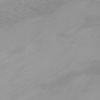
Label: not_dusty